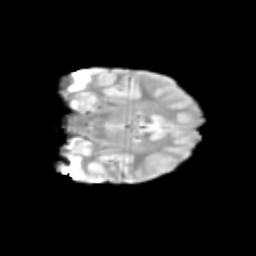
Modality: T2w
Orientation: coronal
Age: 11
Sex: female
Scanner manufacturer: siemens
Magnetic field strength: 3 T
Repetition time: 3.8 s
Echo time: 0.07 s